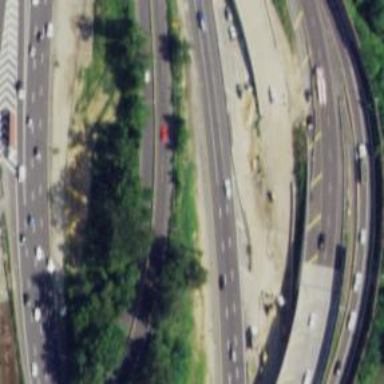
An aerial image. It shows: Interchange at motorway link.